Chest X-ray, PA view. Patient: 60 years old, sex M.
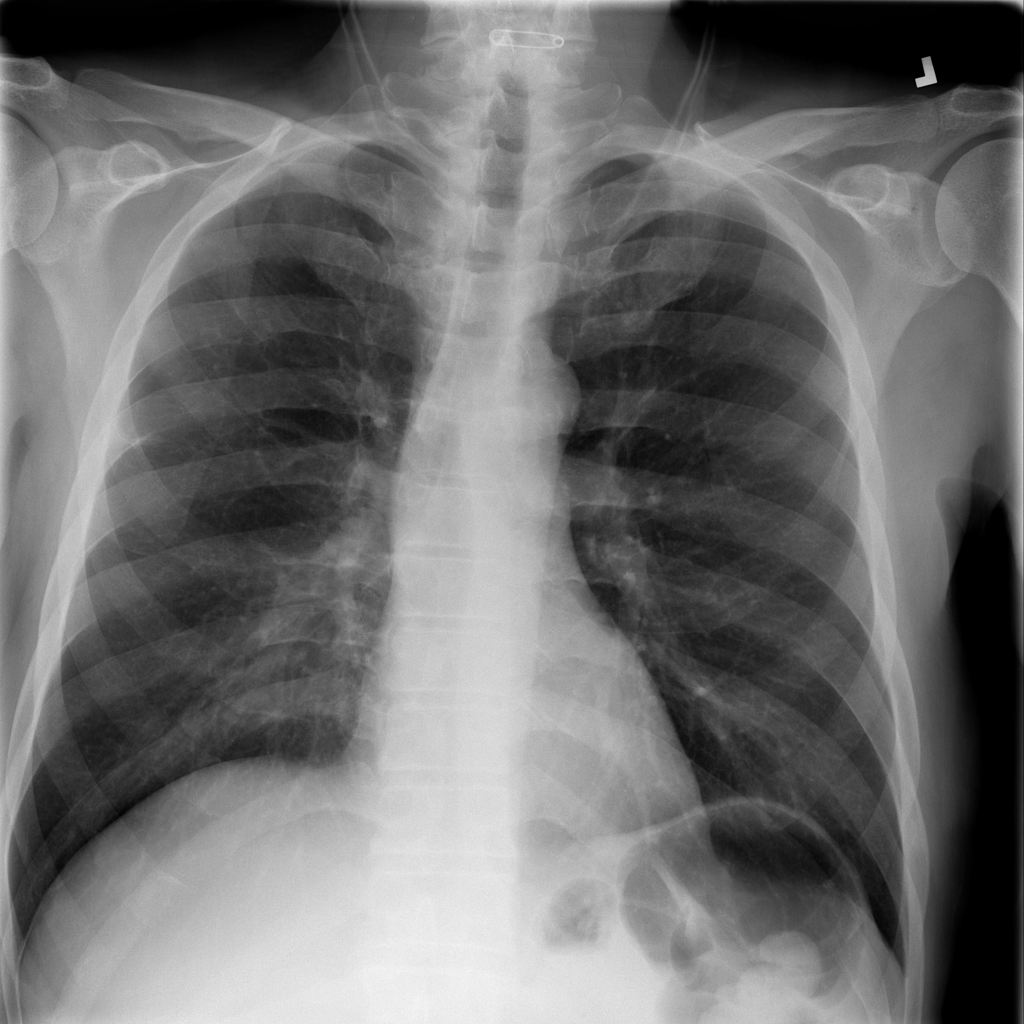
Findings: No Finding